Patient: sex M, age 22
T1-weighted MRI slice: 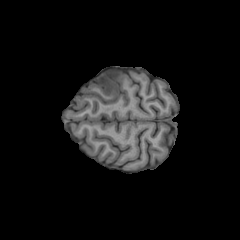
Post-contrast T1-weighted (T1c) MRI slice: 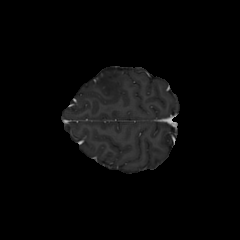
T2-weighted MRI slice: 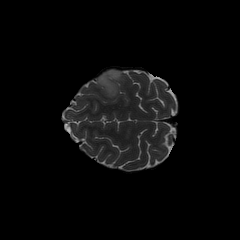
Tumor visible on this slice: yes
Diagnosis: Astrocytoma, IDH-mutant
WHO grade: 2